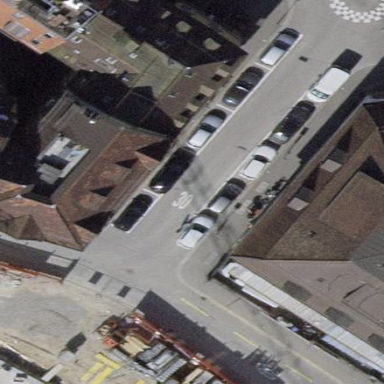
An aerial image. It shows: Parking lane designated for parking.